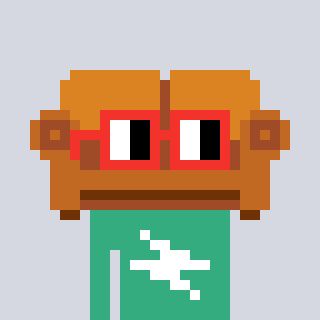
a pixel art character with square red glasses, a couch-shaped head and a teal-colored body on a cool background